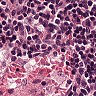
Metastatic tissue present: no